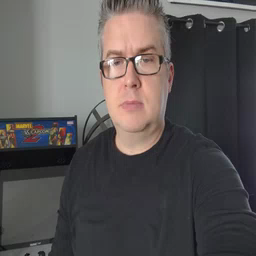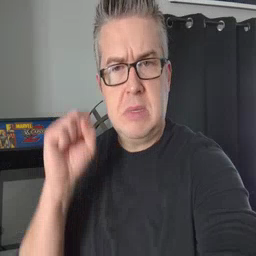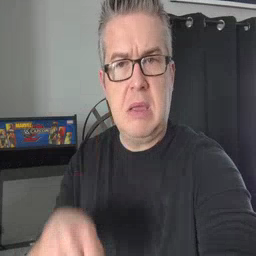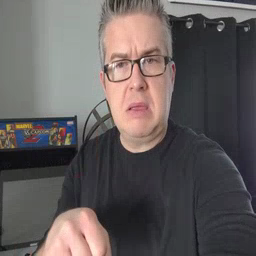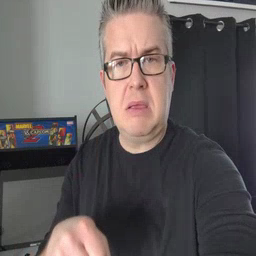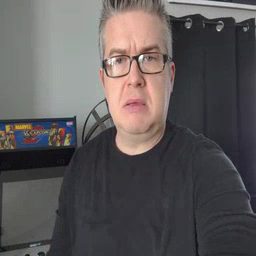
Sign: can